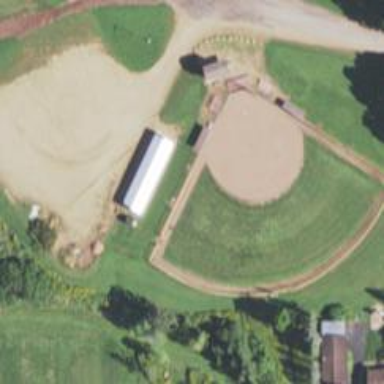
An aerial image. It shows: Gravel pitch dedicated for playing softball.